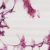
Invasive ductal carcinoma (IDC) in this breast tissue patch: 0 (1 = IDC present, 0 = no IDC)